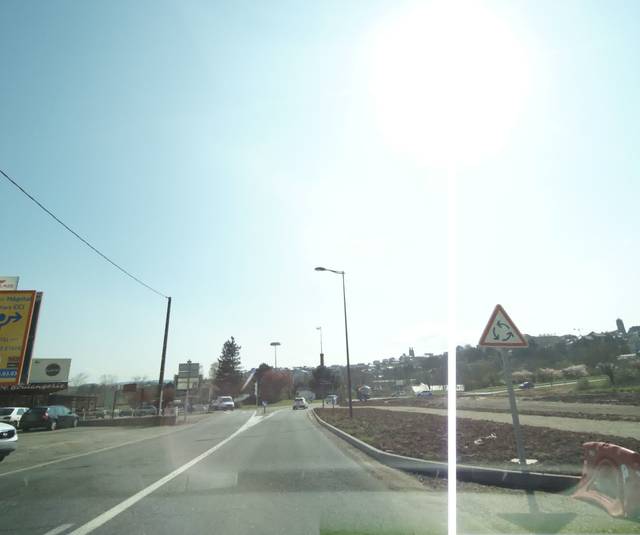
Region: France
Coordinates: 44.362, 2.564